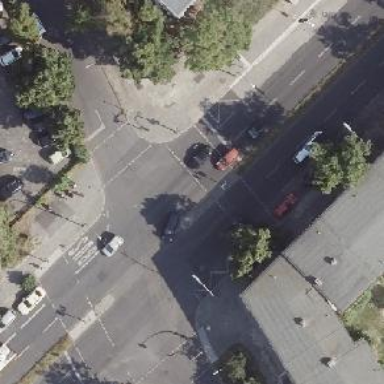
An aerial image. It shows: Road crossing with traffic signals.